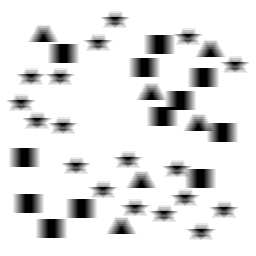
Squares: 12
Triangles: 6
Stars: 18
Total shapes: 36